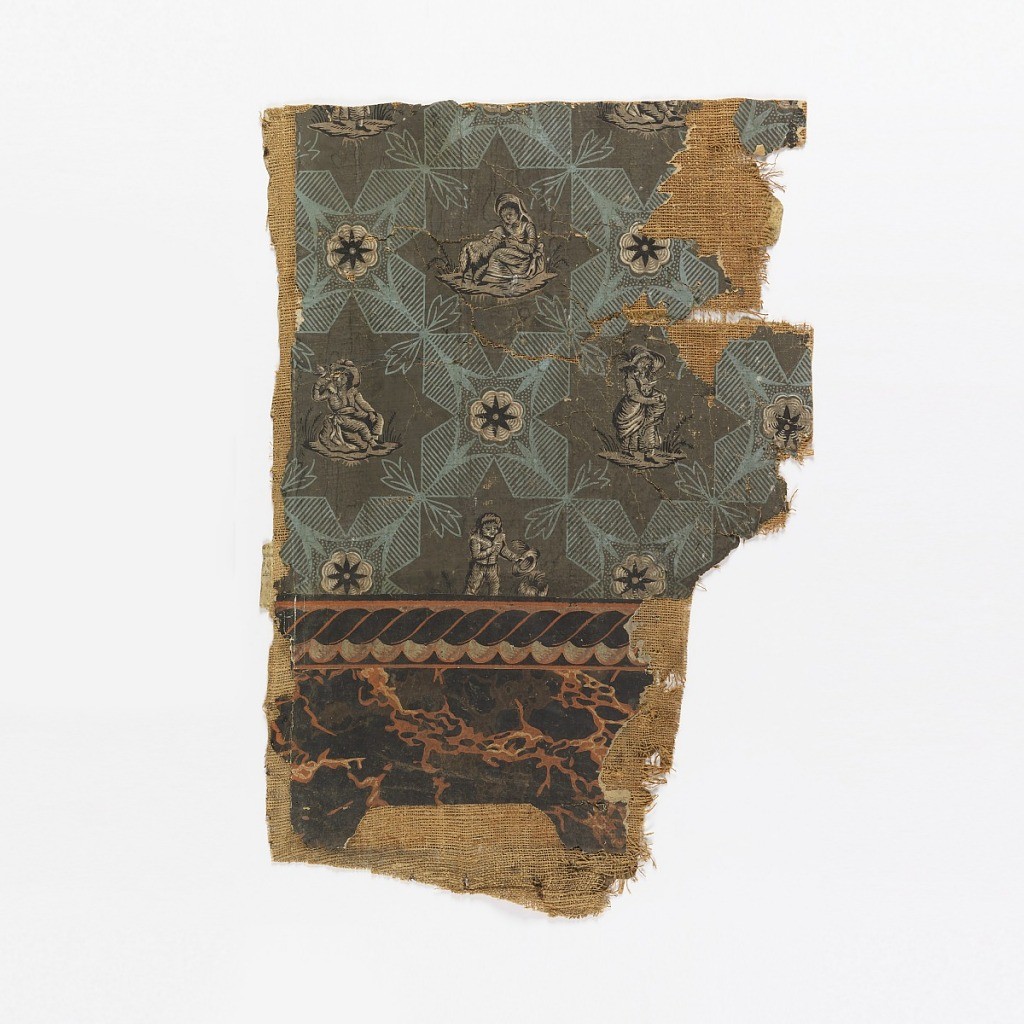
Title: Sidewall - fragment
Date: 1795–1805
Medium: Block-printed on handmade paper
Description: a) Obverse: A mythological scene of three classic figures in grisaille representing a bacchic scene, Youth with a thyrus holding up Bacchus whose fallen empty drinking cup is on the ground. Maenade with a lyre is laughing at him. At top is an applied border simulating a draped fabric, edged top and bottom with lace, and held up by a leaf motif. At bottom is a border simulating marble. b) Reverse: A Directoire design of alternating geometric squares with rosettes. Between are figures of children at play done in grisaille. At bottom is a wide border simulating marble. Green, amber, black and white on gray field.